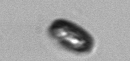
Label: Thalassiosira